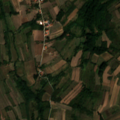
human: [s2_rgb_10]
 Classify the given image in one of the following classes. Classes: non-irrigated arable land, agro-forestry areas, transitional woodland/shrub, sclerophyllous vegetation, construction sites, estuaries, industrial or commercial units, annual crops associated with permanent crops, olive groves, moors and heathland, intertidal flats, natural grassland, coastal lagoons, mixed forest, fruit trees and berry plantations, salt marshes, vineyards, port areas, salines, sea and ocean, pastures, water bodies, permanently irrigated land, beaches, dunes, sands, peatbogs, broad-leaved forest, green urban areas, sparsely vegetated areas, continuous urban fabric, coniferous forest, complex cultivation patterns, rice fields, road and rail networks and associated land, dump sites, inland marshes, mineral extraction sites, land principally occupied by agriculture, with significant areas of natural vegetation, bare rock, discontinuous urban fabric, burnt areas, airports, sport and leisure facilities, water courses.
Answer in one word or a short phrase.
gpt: discontinuous urban fabric, complex cultivation patterns, land principally occupied by agriculture, with significant areas of natural vegetation, broad-leaved forest